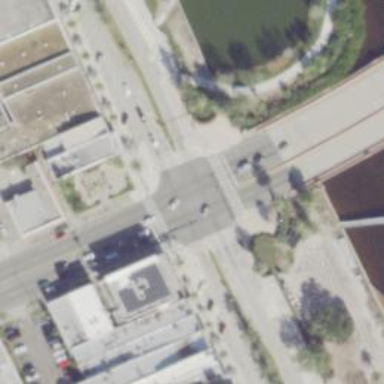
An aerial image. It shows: Unmarked crossing on the road.